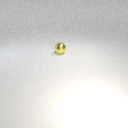
small yellow metal sphere